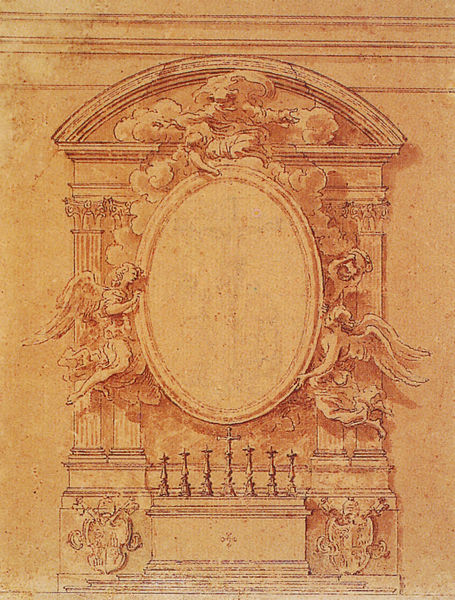
Titel: Hochaltar von San Tommaso da Villanova
Künstler: Giovanni Lorenzo Bernini
Standort: Rom, Castel Gandolfo (EU - I - Latium)
Schlagwörter: flügel, fuß, gott, himmel, wolken, säule, säulen, zeichnung, zaun, ornament, wand, spiegel, kirche, oval, engel, beine, füße, bogen, pilaster, kerzen, medaillon, kreuz, denkmal, altar, wappen, kerzenständer, kreuze, grab, rötel, grabstein, freske, grabplatte, ellipse, frske